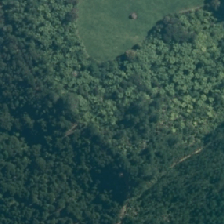
Land cover: indigenous_forest